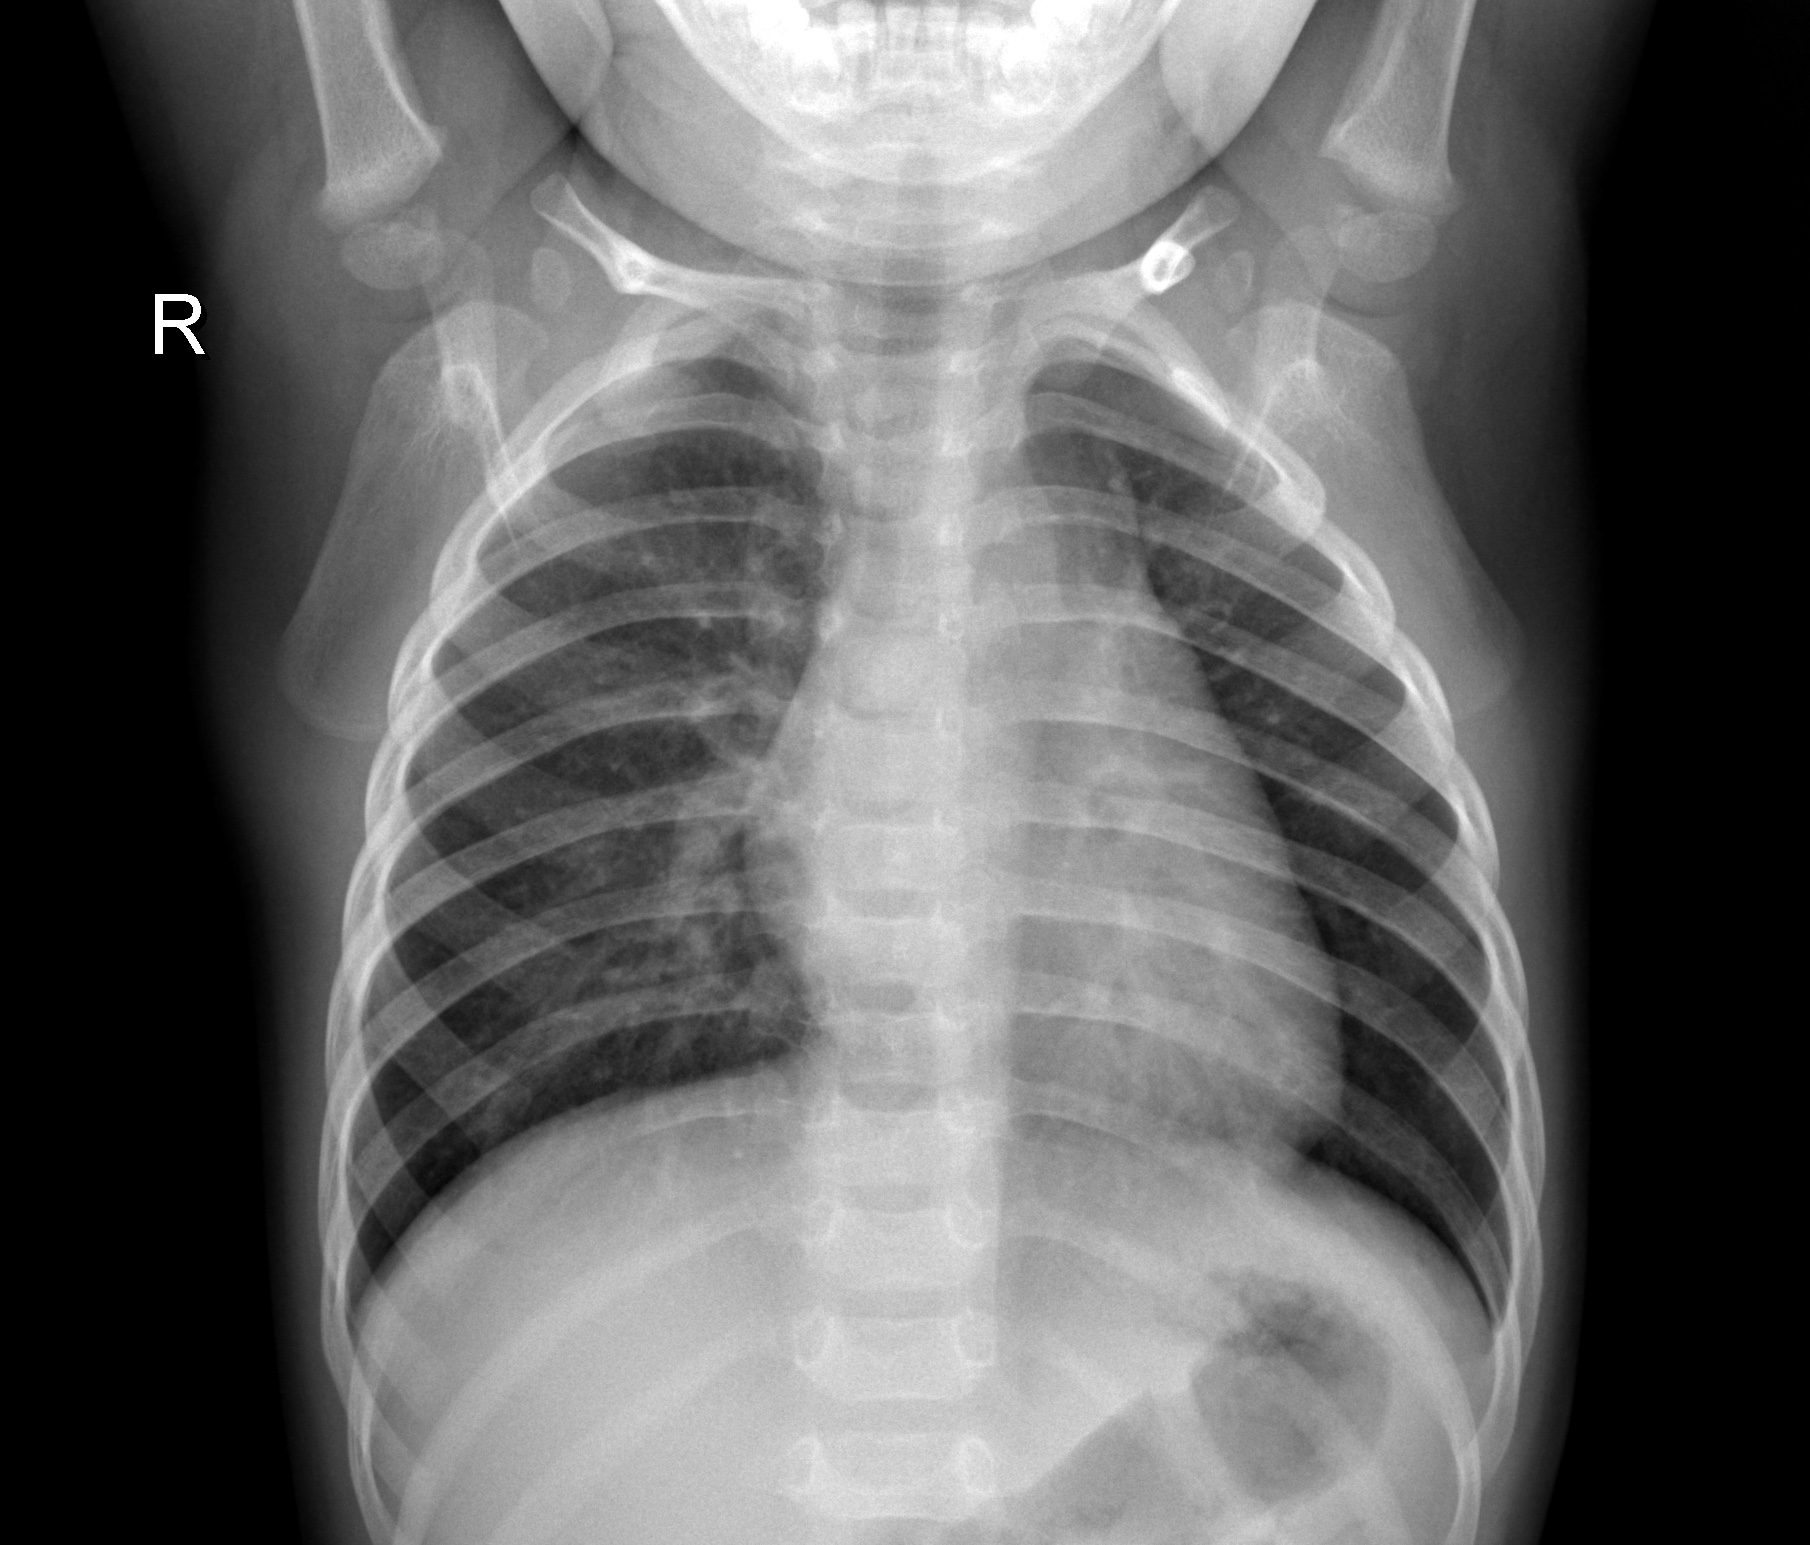
Diagnosis: NORMAL